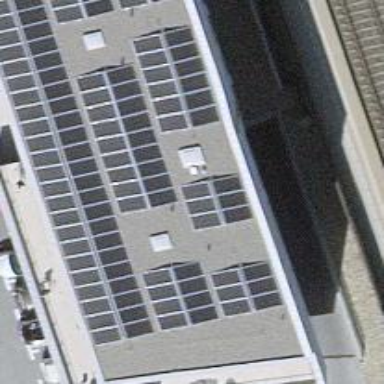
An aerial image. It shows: Solar power generator using photovoltaic method with solar photovoltaic panel types.